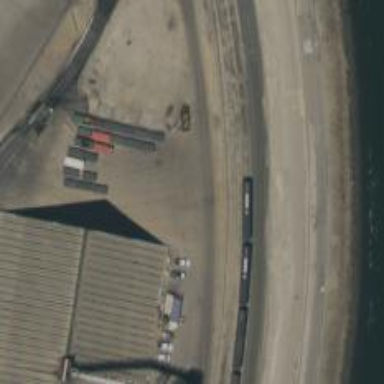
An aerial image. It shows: Railway yard.